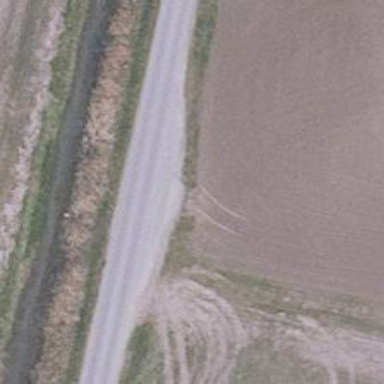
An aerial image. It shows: Passing place on the road.